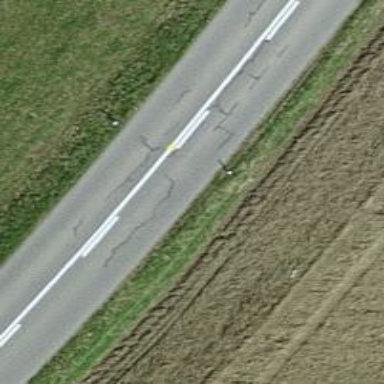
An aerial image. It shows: Tertiary road.